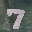
Label: 7